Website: apple
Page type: payment
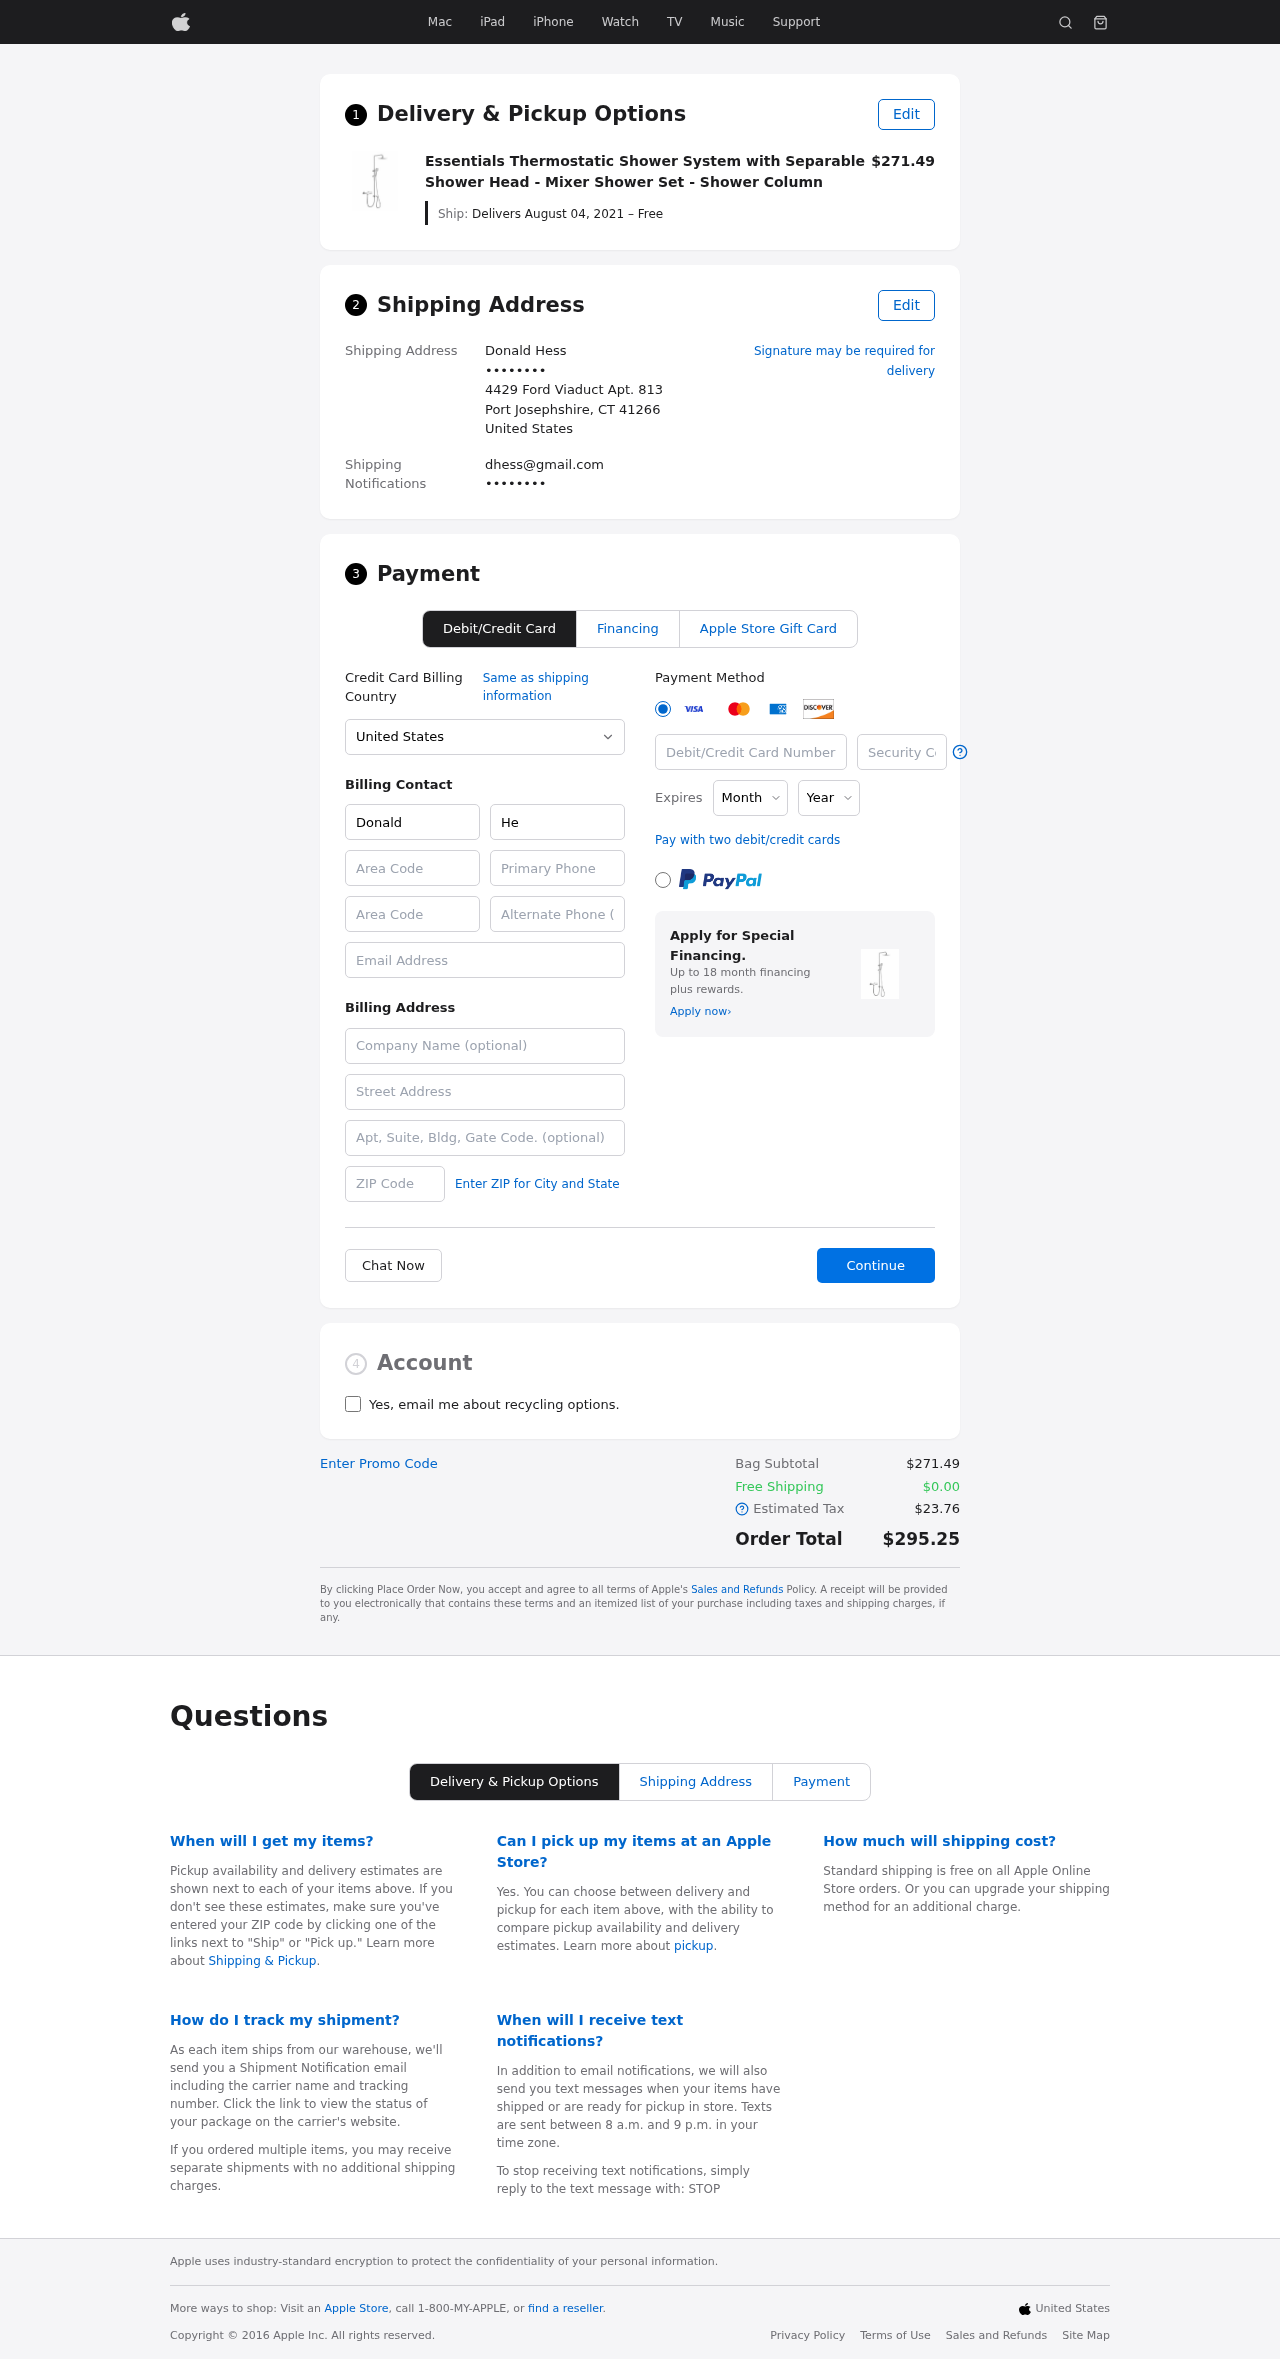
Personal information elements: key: PII_CARD_CVV
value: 230
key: PII_CARD_EXPIRY_MONTH
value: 04
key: PII_CARD_EXPIRY_YEAR
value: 28
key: PII_CARD_NUMBER
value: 6011 5231 8851 1880
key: PII_CITY_STATE_ZIP
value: Port Josephshire, CT 41266
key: PII_COMPANY
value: Ford, Strickland and Smith
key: PII_COUNTRY
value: United States
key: PII_EMAIL
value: dhess@gmail.com
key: PII_EMAIL2
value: dhess@gmail.com
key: PII_FIRSTNAME
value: Donald
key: PII_FULLNAME
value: Donald Hess
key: PII_LASTNAME
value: Hess
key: PII_PHONE3
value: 9072986304
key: PII_PHONE_ALT
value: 7407049110
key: PII_PHONE_ALT_AREA
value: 740
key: PII_PHONE_AREA
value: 907
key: PII_POSTCODE2
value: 27613
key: PII_SECURITY_CODE
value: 9290
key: PII_STREET
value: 4429 Ford Viaduct Apt. 813
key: PII_STREET2
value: Apt. 379
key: PII_PHONE
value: ••••••••
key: PII_PHONE2
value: ••••••••
Product elements: key: PRODUCT1_NAME
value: Essentials Thermostatic Shower System with Separable Shower Head - Mixer Shower Set - Shower Column
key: PRODUCT1_PRICE
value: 271.49
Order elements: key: ORDER_DELIVERY_DATE
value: Delivers August 04, 2021 – Free
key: ORDER_SUBTOTAL
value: $271.49
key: ORDER_SHIPPING_COST
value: $0.00
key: ORDER_TAX
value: $23.76
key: ORDER_TOTAL
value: $295.25